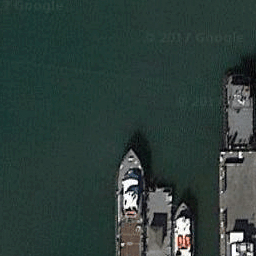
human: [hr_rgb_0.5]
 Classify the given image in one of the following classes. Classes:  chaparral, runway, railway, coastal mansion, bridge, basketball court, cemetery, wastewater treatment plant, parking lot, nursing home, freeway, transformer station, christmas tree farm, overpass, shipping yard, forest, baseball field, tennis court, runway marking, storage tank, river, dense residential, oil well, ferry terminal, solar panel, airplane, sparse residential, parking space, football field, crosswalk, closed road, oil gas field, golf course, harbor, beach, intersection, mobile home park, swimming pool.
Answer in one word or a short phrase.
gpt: harbor